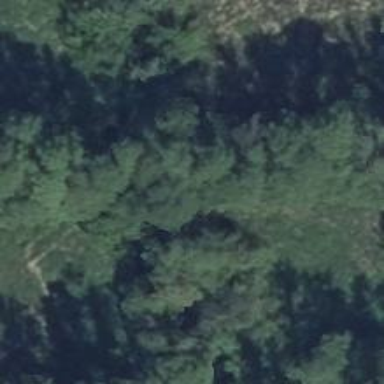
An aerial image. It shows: Row of trees in natural setting.